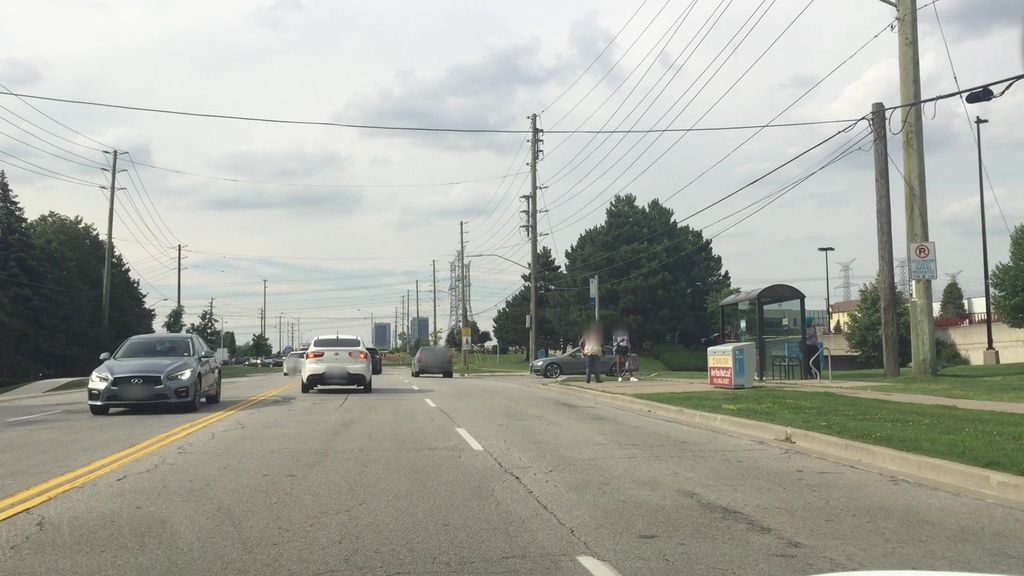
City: toronto